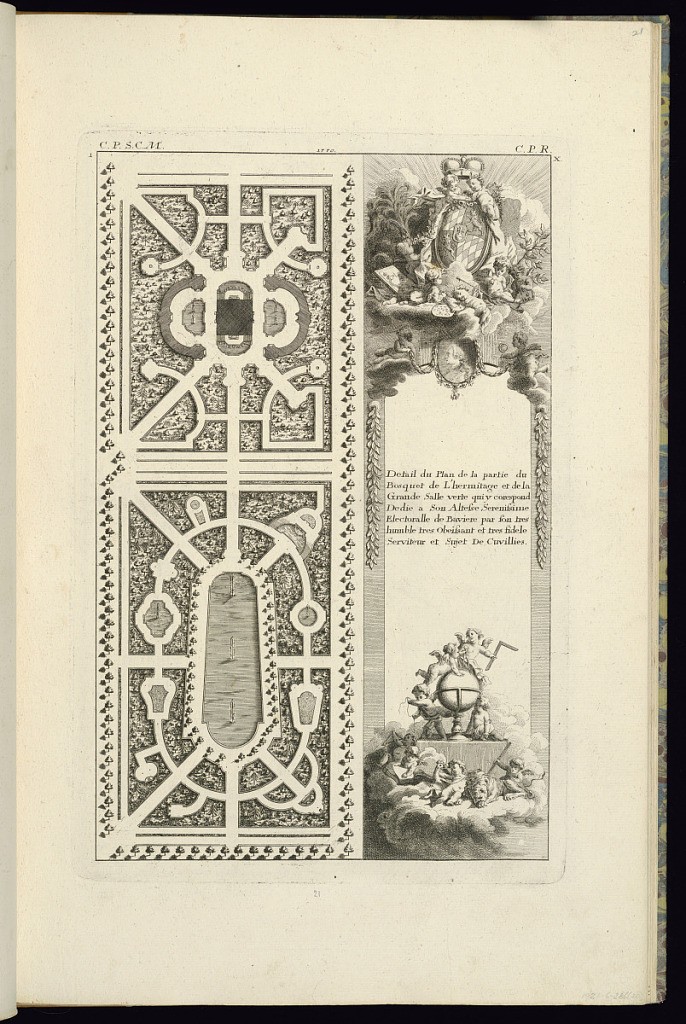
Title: Detail du Plan de la partie du Bosquet de l’hermitage et de la Grande Salle verte qui y correspond Dedie a Son Altesse Serenissime Electoralle de Baviere par son tres humble tres Obeissant et tres fidele Serviteur et Sujet de Cuvillies
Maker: François de Cuvilliés the Elder, Belgian, 1695 - 1768
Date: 1770
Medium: Etching and engraving on paper
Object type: Print
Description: Plan for a section of a garden featuring groves, fountains, and a building with allegorical vignettes with putti, and architectural and heraldic motifs. The plate is titled, numbered, and dated.